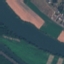
Land use / land cover class: River